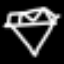
Label: diamond